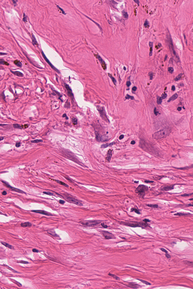
Tumor epithelial tissue: no
Tumor-associated stroma tissue: yes
Normal tissue: no